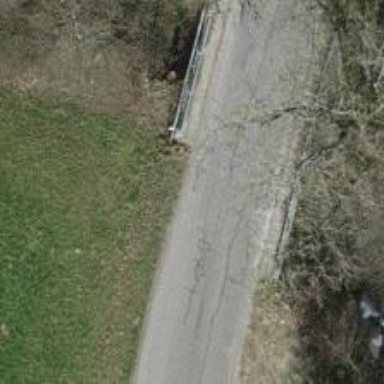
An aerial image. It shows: Unclassified road on bridge.